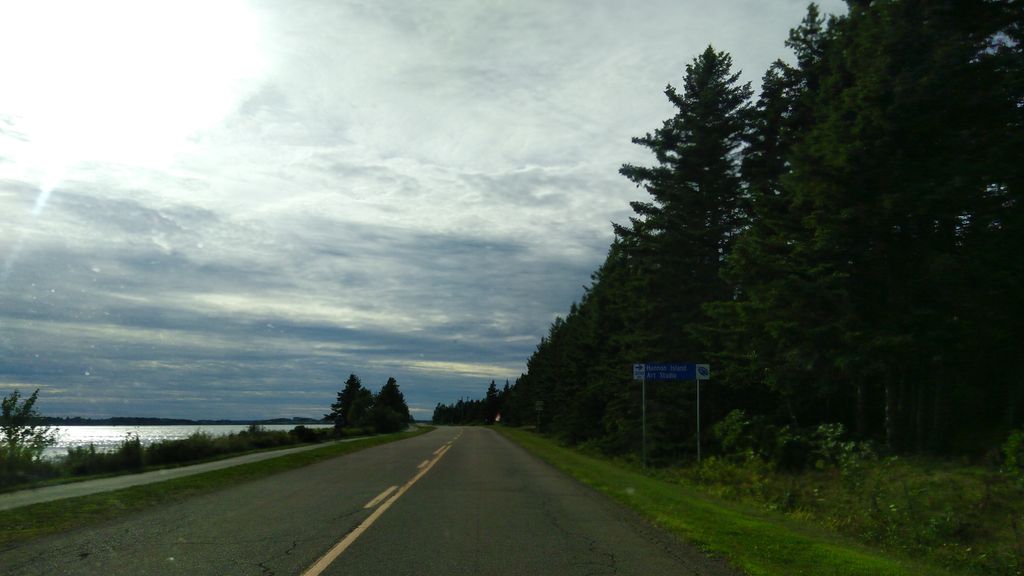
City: charlottetown